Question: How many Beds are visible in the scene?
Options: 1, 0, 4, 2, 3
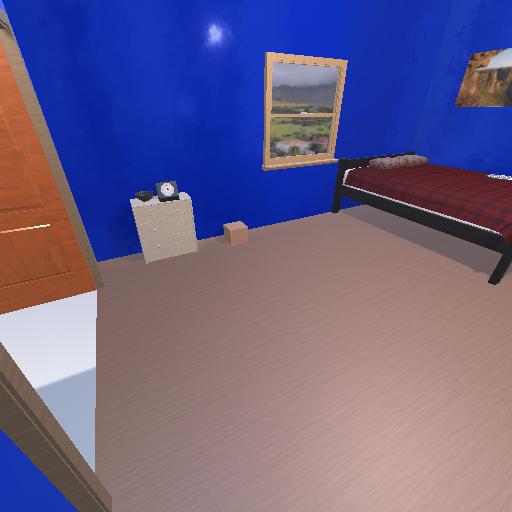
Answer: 1